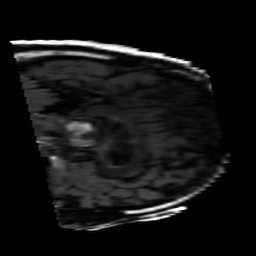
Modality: FLAIR
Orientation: sagittal
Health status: ill
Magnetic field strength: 3 T